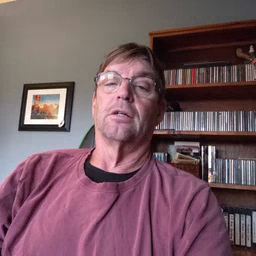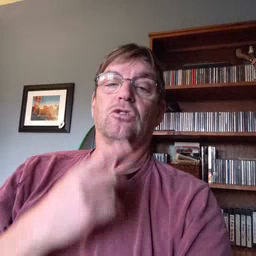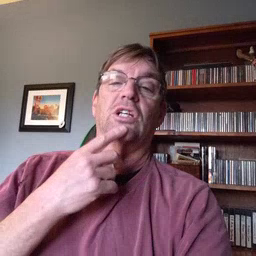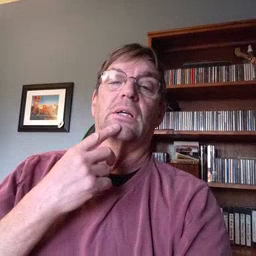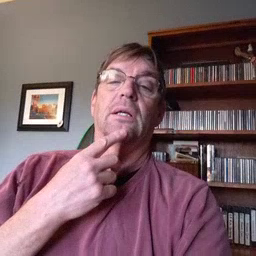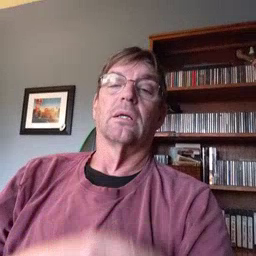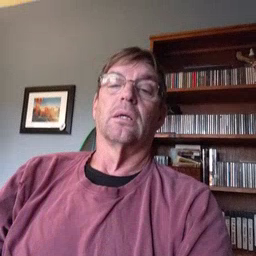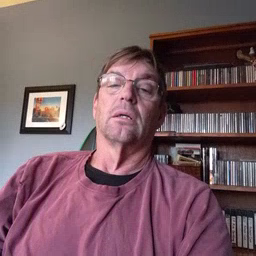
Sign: chin